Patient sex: M
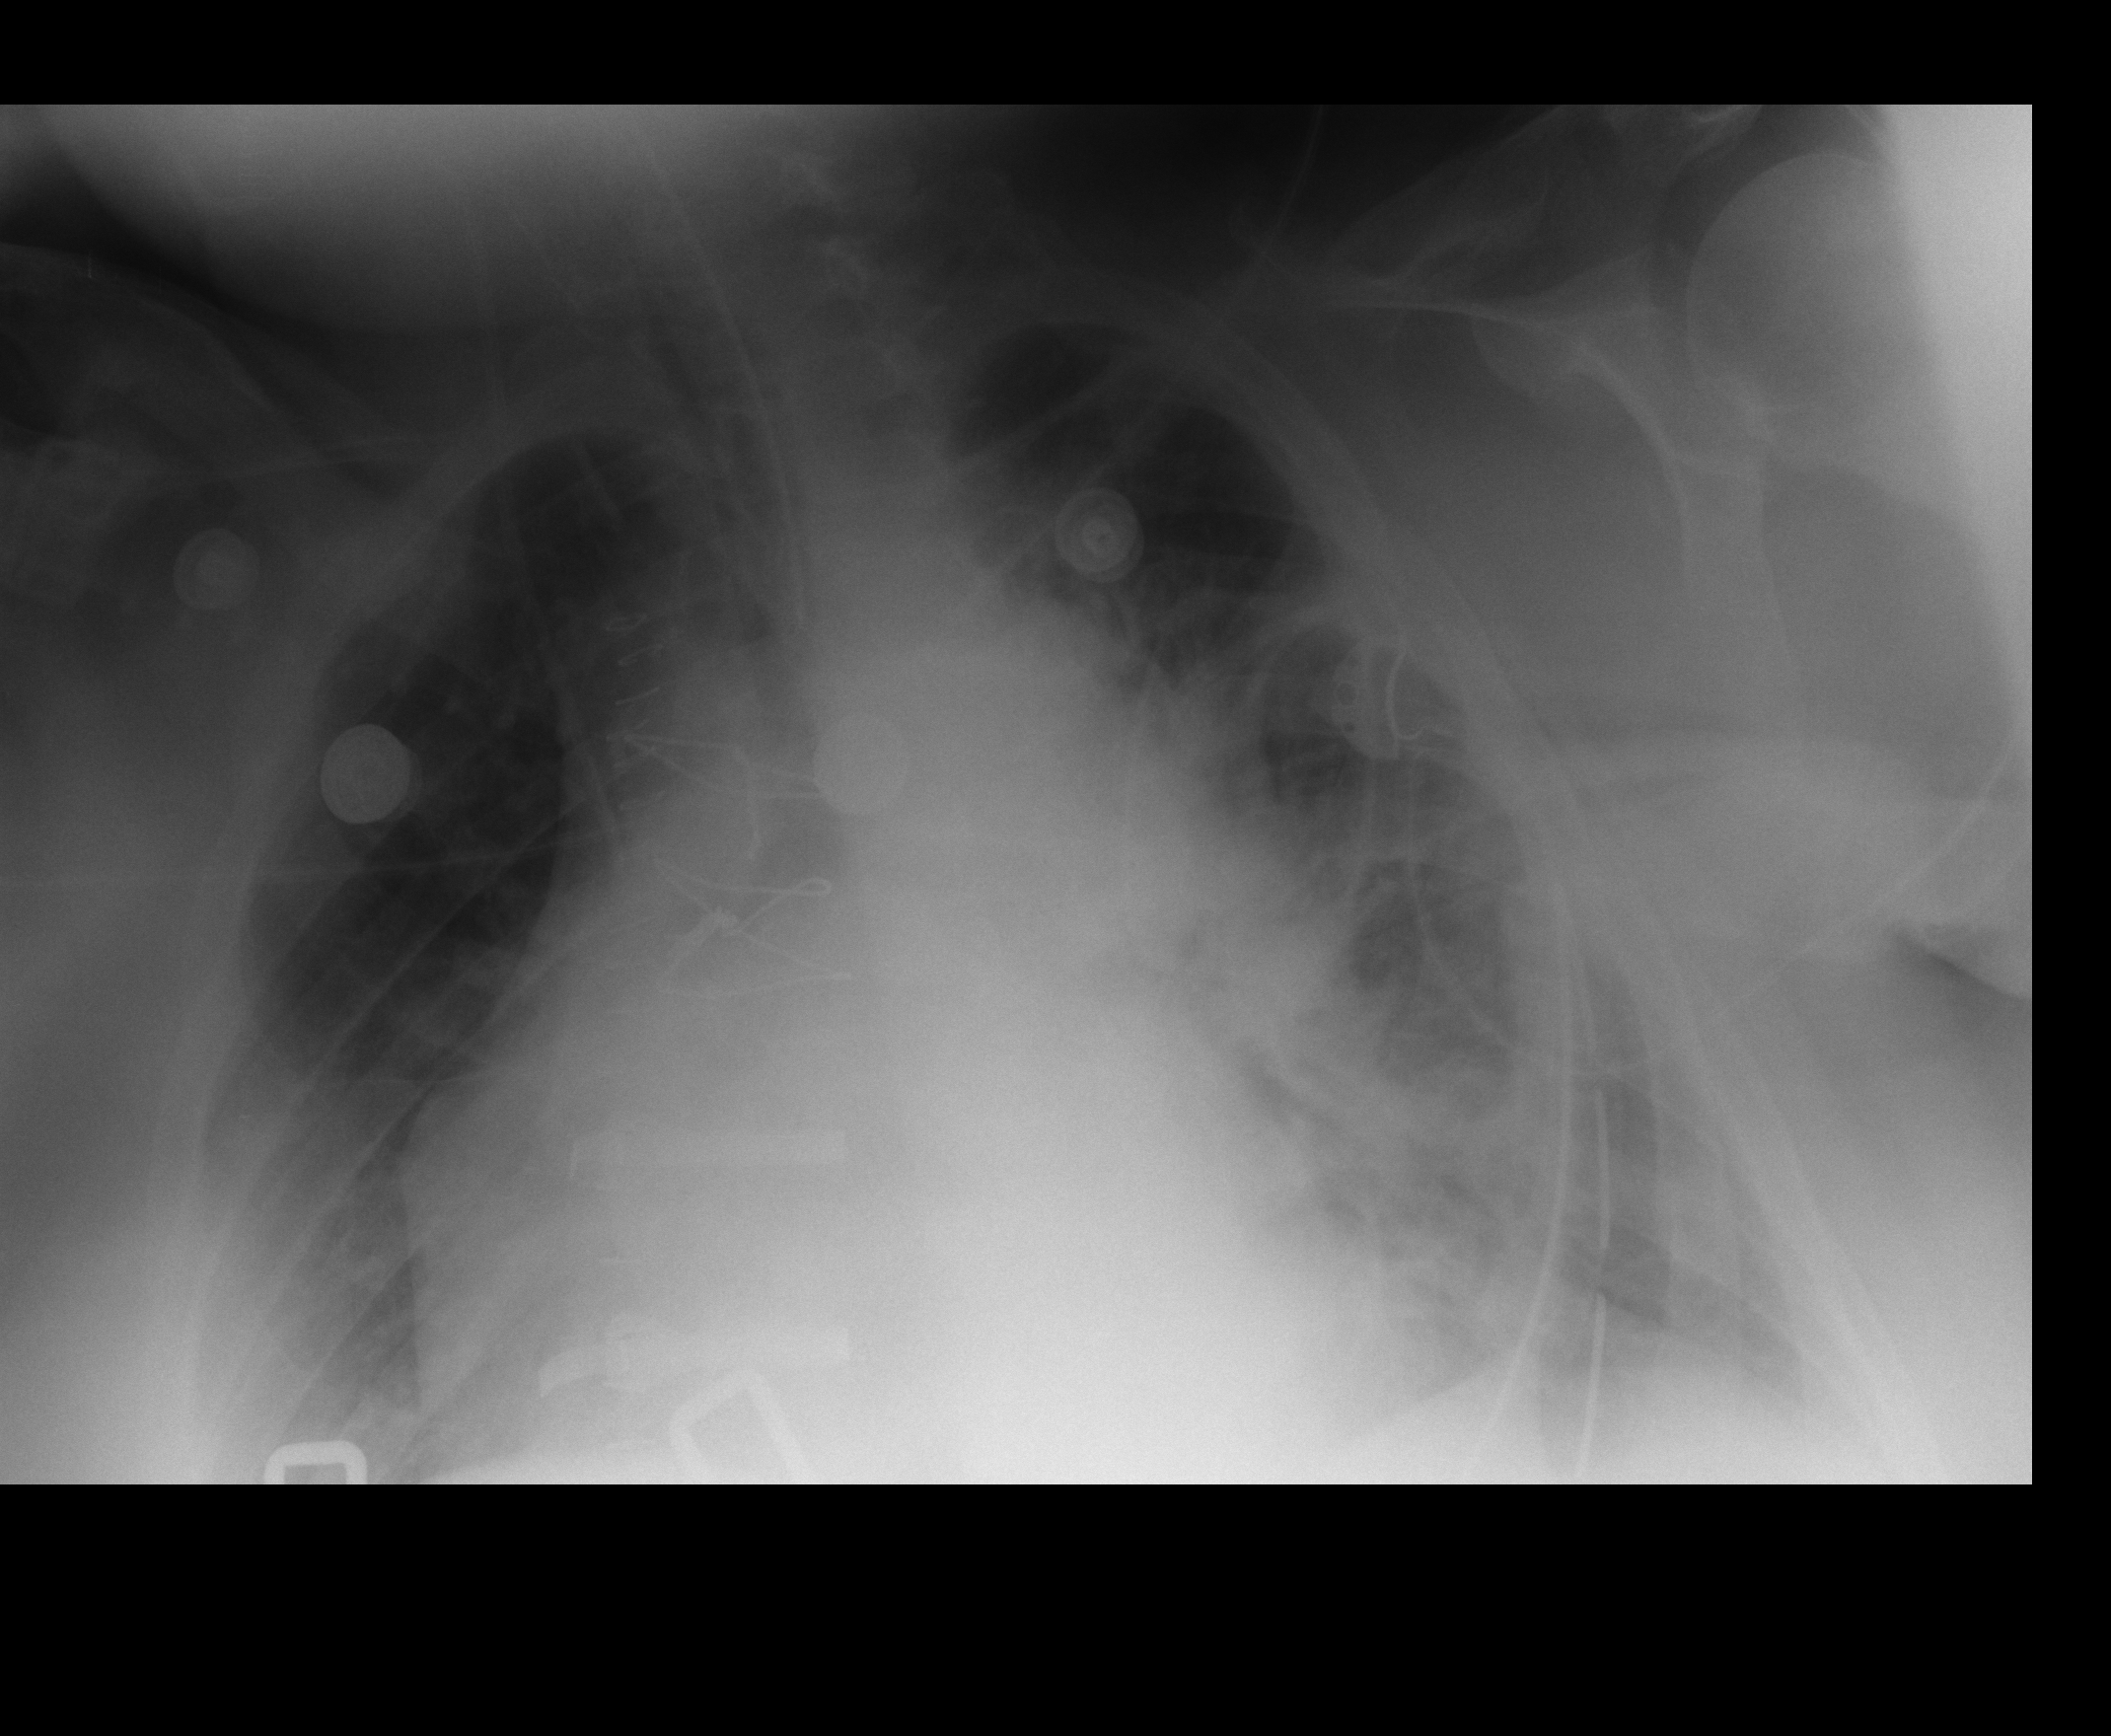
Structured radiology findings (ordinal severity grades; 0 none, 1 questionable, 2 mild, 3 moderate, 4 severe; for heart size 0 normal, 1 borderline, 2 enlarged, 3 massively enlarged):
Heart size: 2
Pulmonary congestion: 3
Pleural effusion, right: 1
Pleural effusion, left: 0
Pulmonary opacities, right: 0
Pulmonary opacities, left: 2
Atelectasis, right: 2
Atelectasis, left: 2